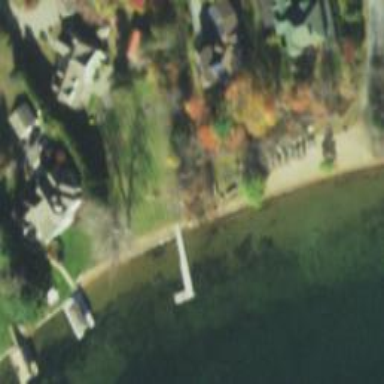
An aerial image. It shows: Man-made pier.